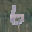
Label: 6